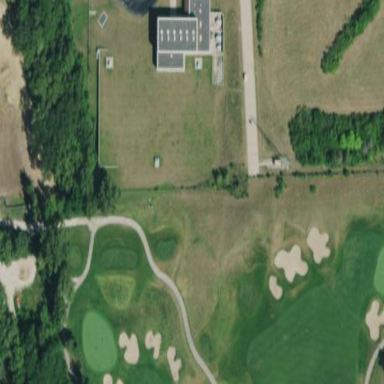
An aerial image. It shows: Scenic golf fairway.